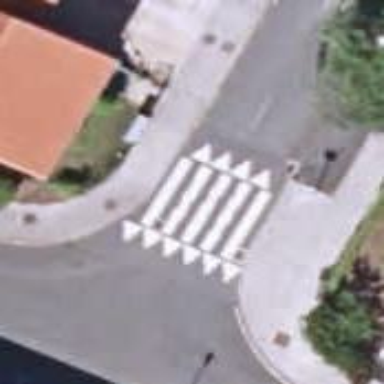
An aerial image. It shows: Zebra crossing on the road.